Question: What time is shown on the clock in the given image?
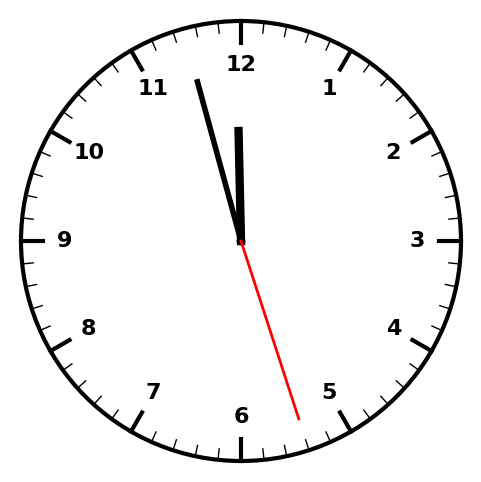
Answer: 11:57:27